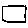
Label: square